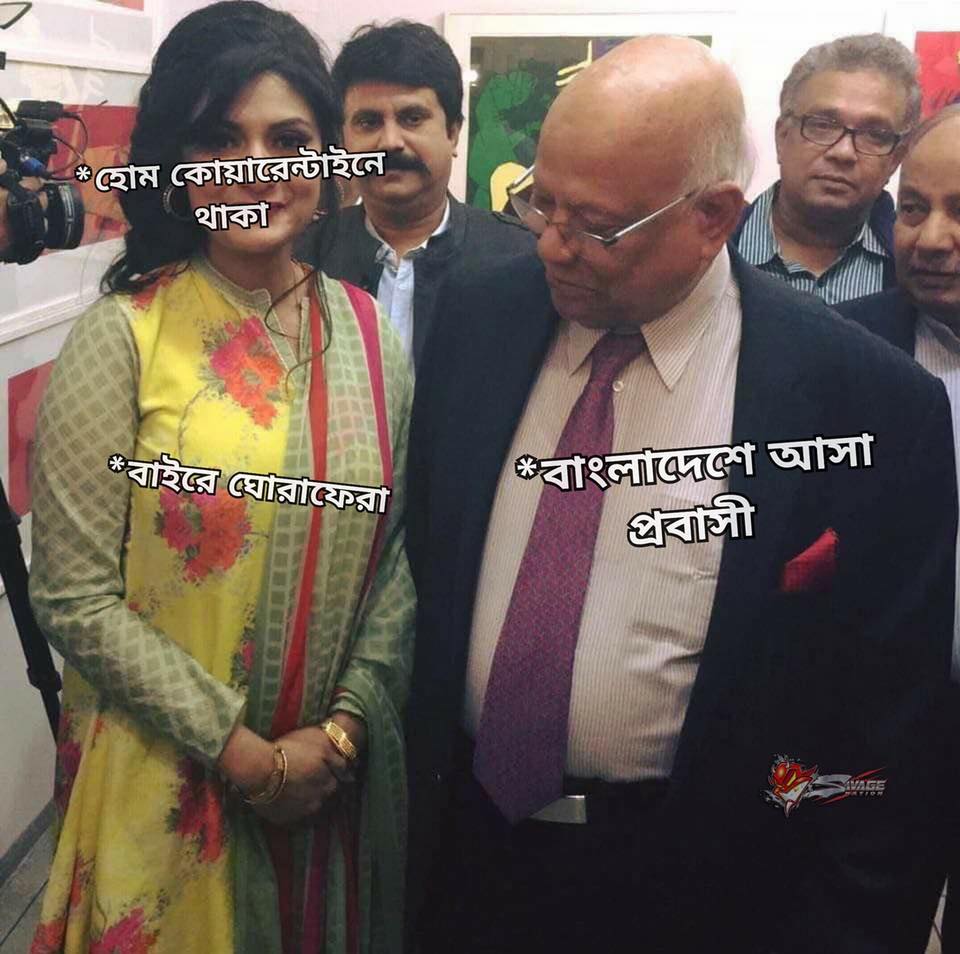
Caption: *হোম কোয়ারেন্টাইনে থাকা    *বাইরে ঘোরাফেরা    *বাংলাদেশে আসা প্রবাসী
Label: hate